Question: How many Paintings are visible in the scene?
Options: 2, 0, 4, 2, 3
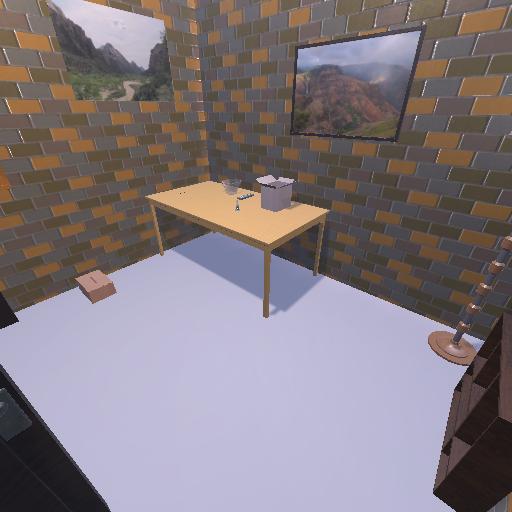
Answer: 2